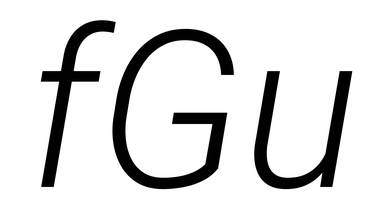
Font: Roboto-Italic_Light_Italic